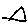
Label: triangle